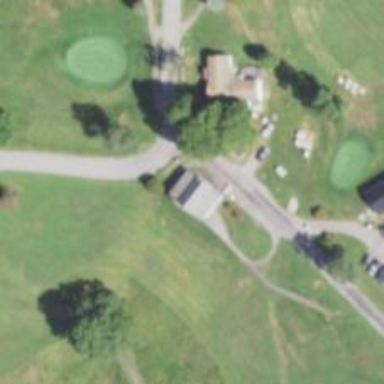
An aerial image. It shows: Golf course.